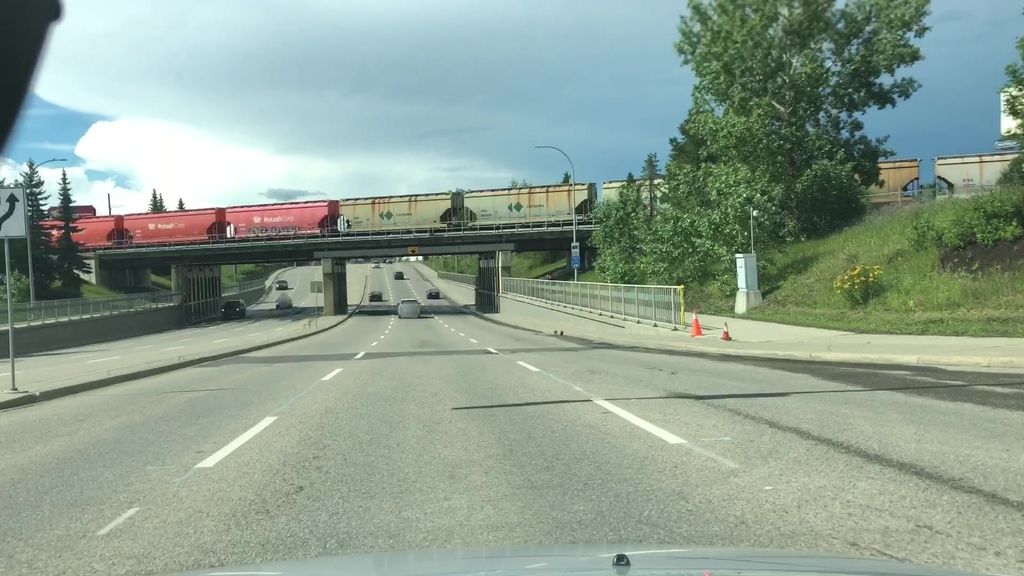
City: edmonton